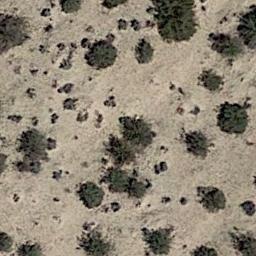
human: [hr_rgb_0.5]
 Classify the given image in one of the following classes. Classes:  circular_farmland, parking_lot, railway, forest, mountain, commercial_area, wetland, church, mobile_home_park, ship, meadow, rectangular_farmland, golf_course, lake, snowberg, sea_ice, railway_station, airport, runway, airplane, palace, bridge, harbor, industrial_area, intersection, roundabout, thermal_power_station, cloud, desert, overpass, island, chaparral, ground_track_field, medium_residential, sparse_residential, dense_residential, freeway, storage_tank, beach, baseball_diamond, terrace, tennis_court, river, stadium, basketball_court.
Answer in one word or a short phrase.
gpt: chaparral